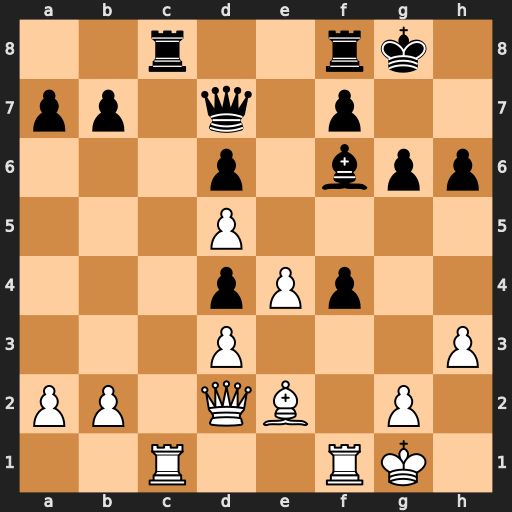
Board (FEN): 2r2rk1/pp1q1p2/3p1bpp/3P4/3pPp2/3P3P/PP1QB1P1/2R2RK1
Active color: w
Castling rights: -
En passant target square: -
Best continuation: Bg4 Rxc1 Bxd7